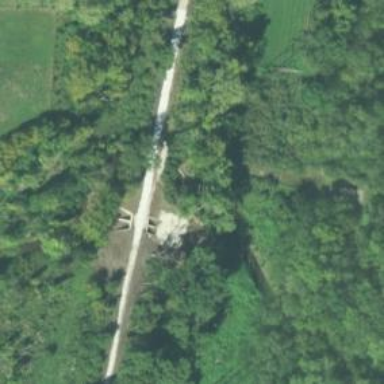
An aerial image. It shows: Culvert tunnel.